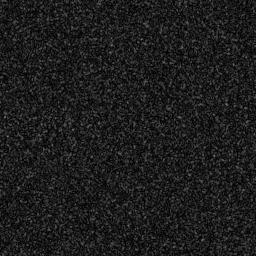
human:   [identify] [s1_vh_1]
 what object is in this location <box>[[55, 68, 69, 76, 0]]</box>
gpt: <ref>1 medium ship at the bottom</ref>